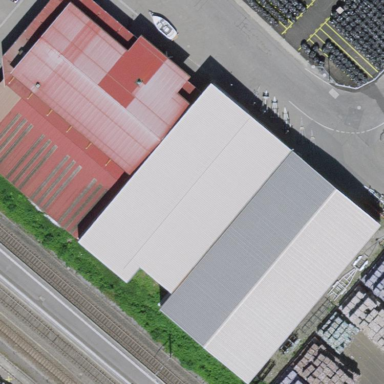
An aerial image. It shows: Industrial building.